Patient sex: M
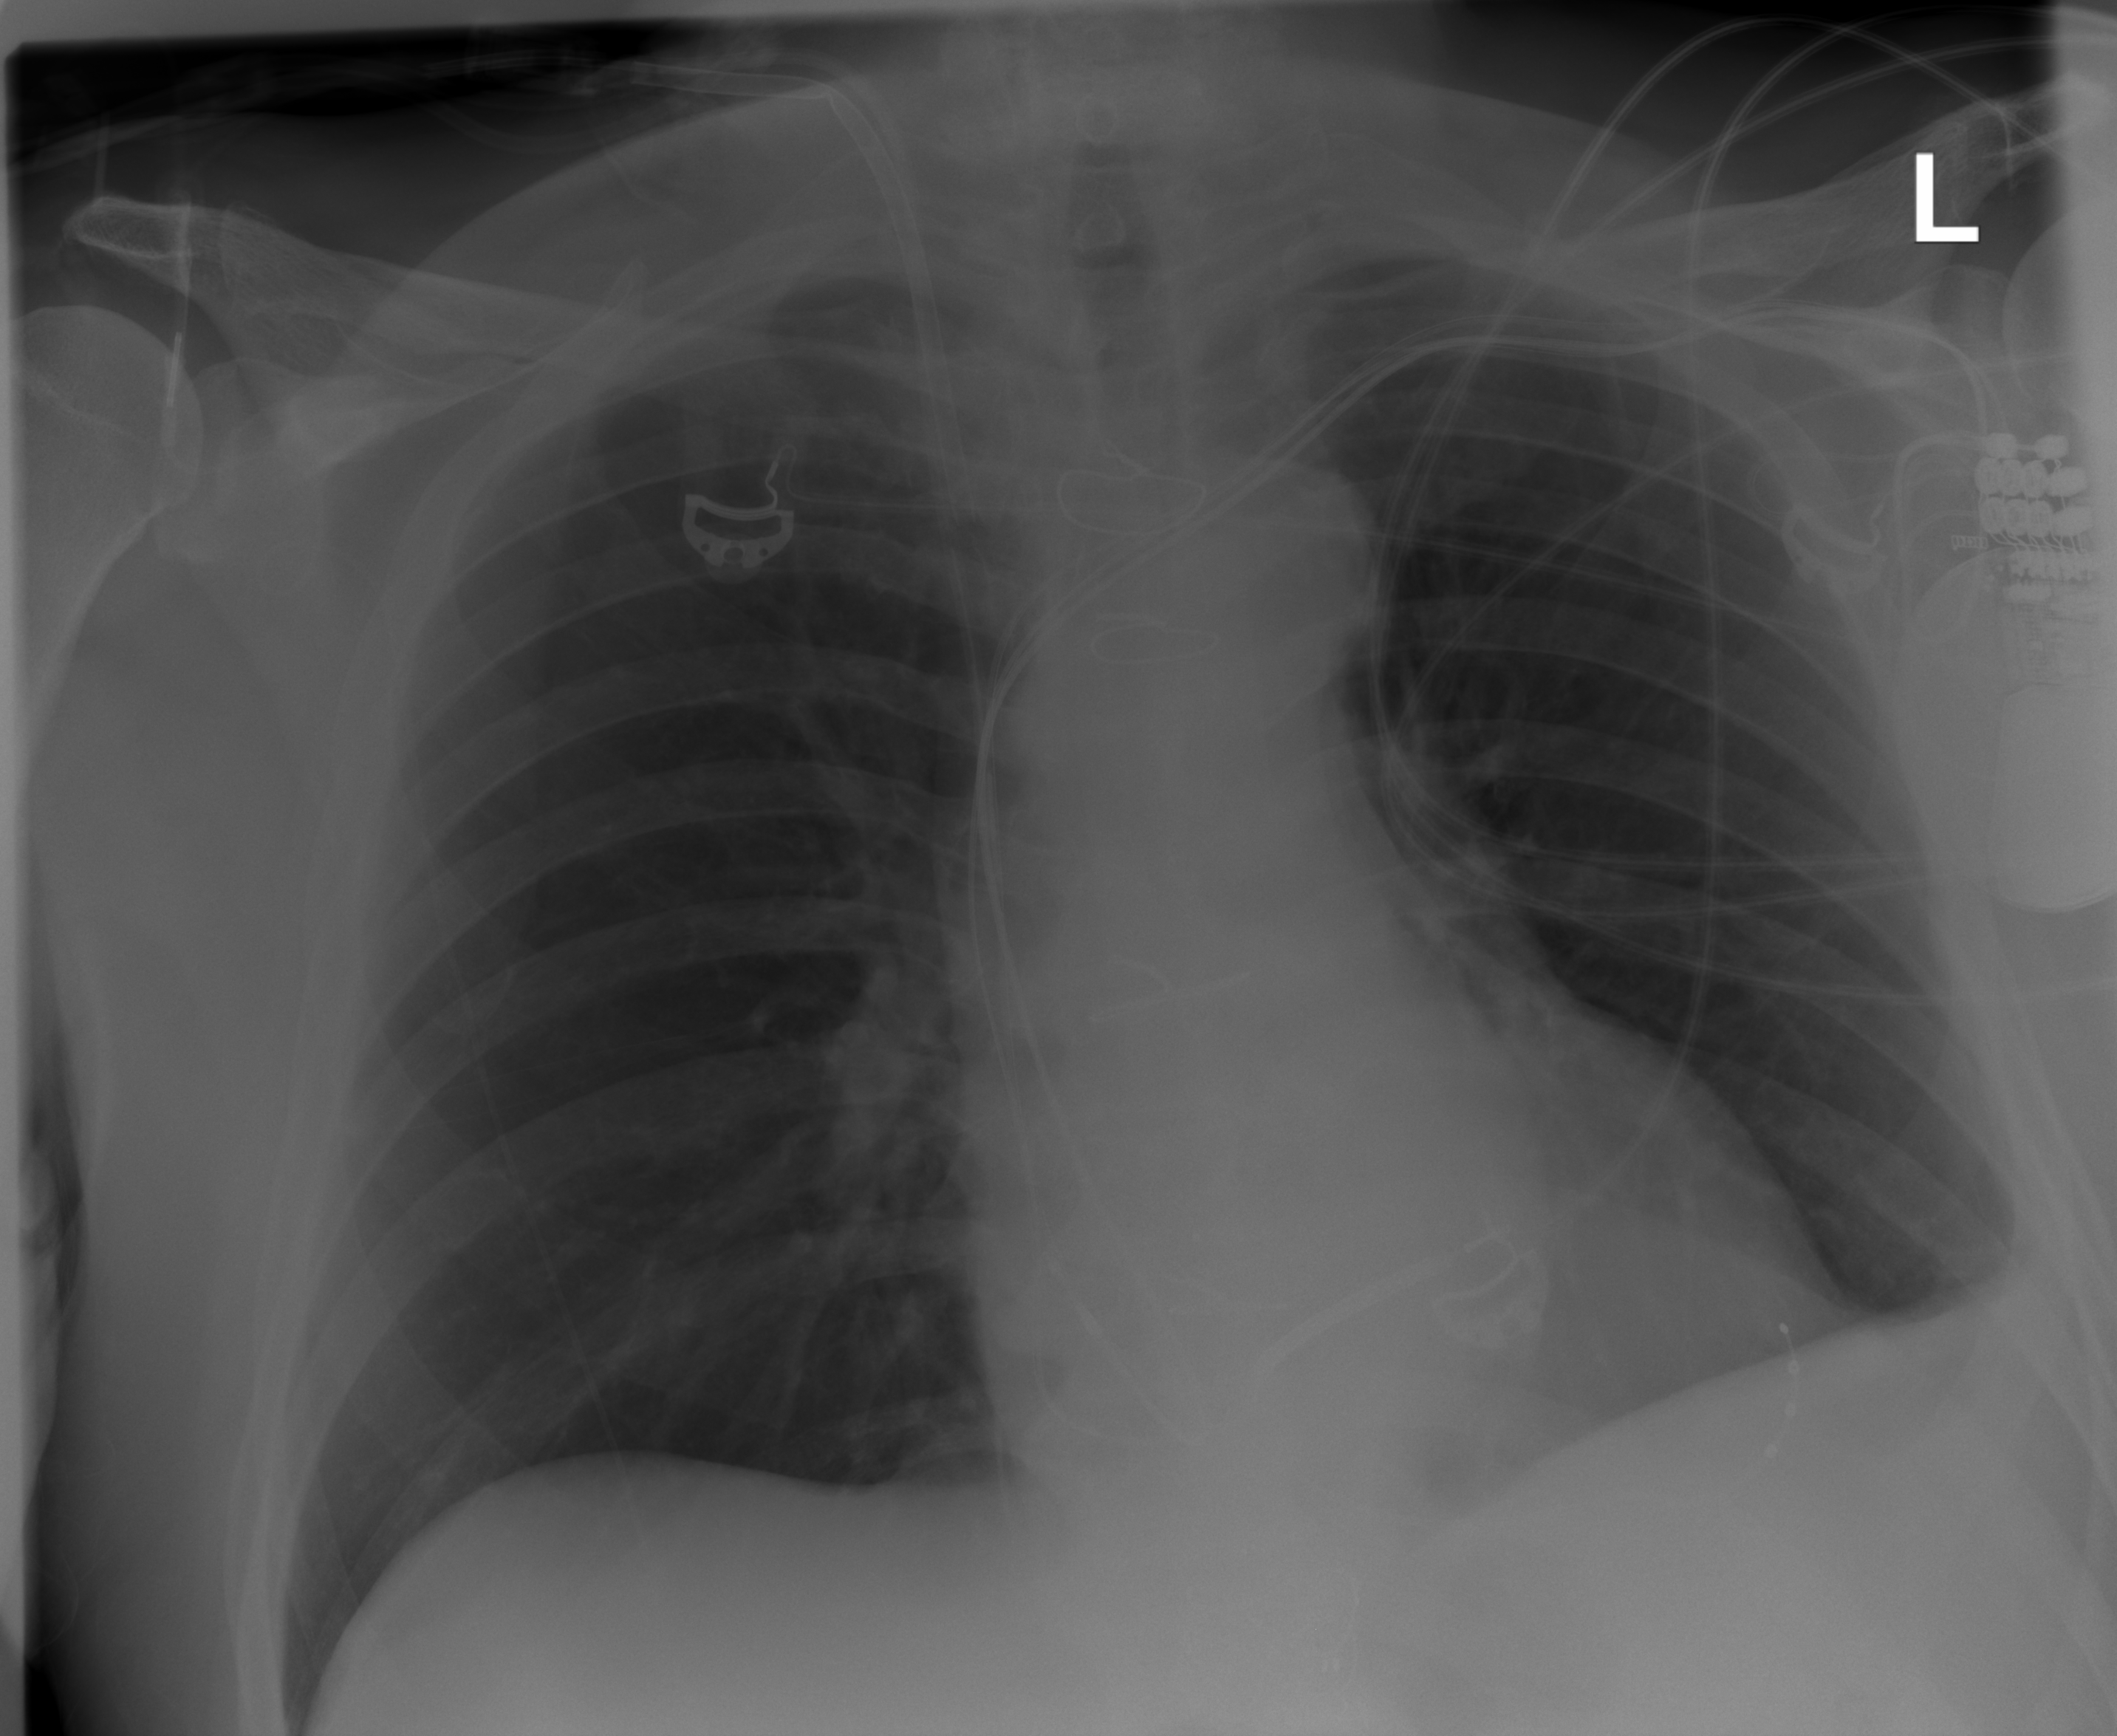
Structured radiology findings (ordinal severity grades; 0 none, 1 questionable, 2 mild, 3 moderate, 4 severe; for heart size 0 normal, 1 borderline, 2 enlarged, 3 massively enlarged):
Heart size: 0
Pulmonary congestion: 0
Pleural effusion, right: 0
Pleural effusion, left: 2
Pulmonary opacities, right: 0
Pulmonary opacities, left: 0
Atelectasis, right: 0
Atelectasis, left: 2